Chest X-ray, PA view. Patient: 41 years old, sex F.
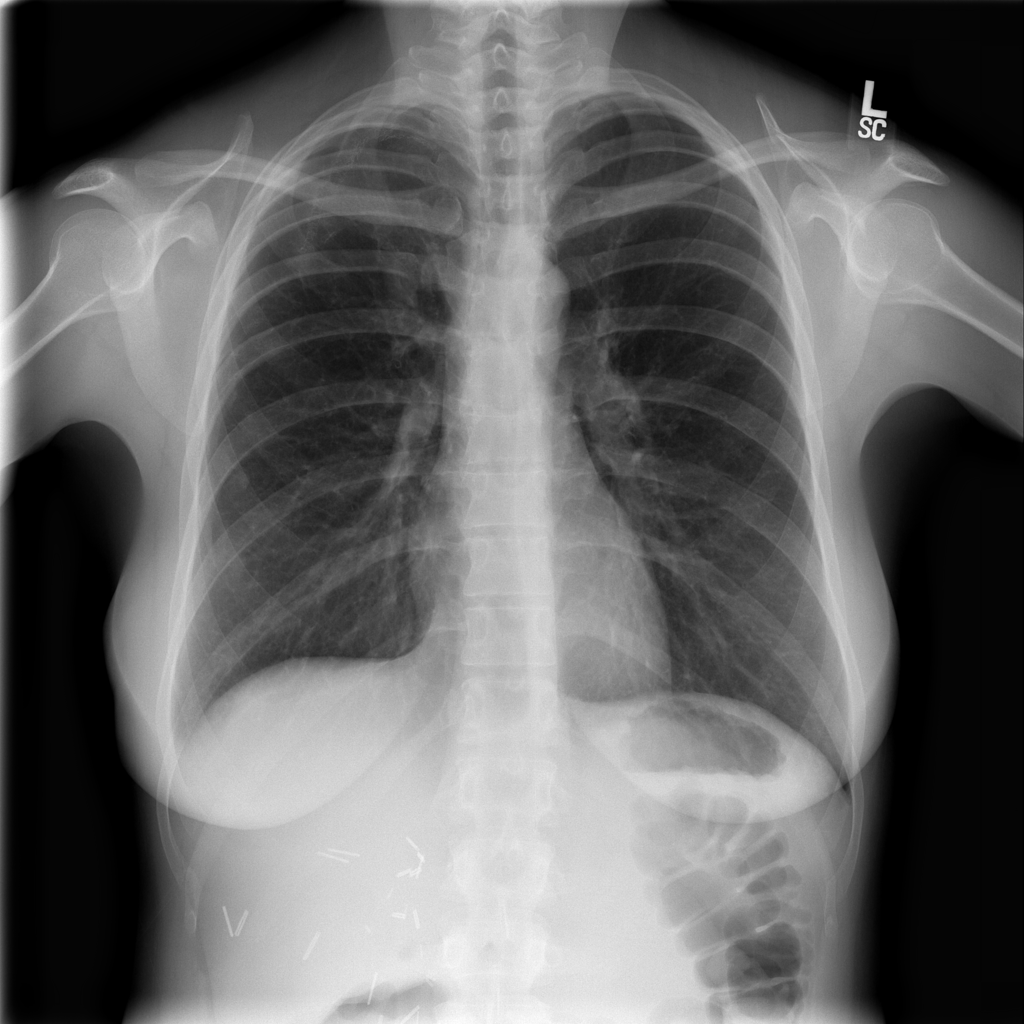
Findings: No Finding